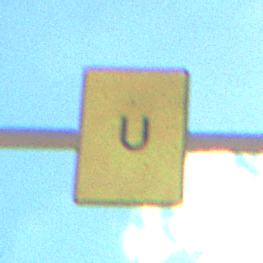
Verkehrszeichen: AnkuendigungOderFortsetzungUmleitungOhnePfeilsymbol
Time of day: Midday
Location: Outdoor (Nature)
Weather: PartlyCloudy
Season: NotSpecified
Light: Natural